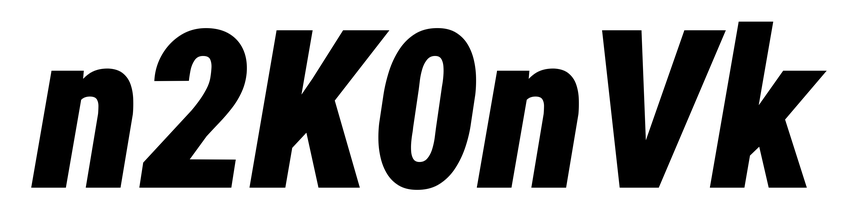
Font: Roboto-Italic_Condensed_Black_Italic